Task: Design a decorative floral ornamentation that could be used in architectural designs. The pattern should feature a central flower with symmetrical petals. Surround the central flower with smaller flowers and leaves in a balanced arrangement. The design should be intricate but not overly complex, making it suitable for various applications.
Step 538:
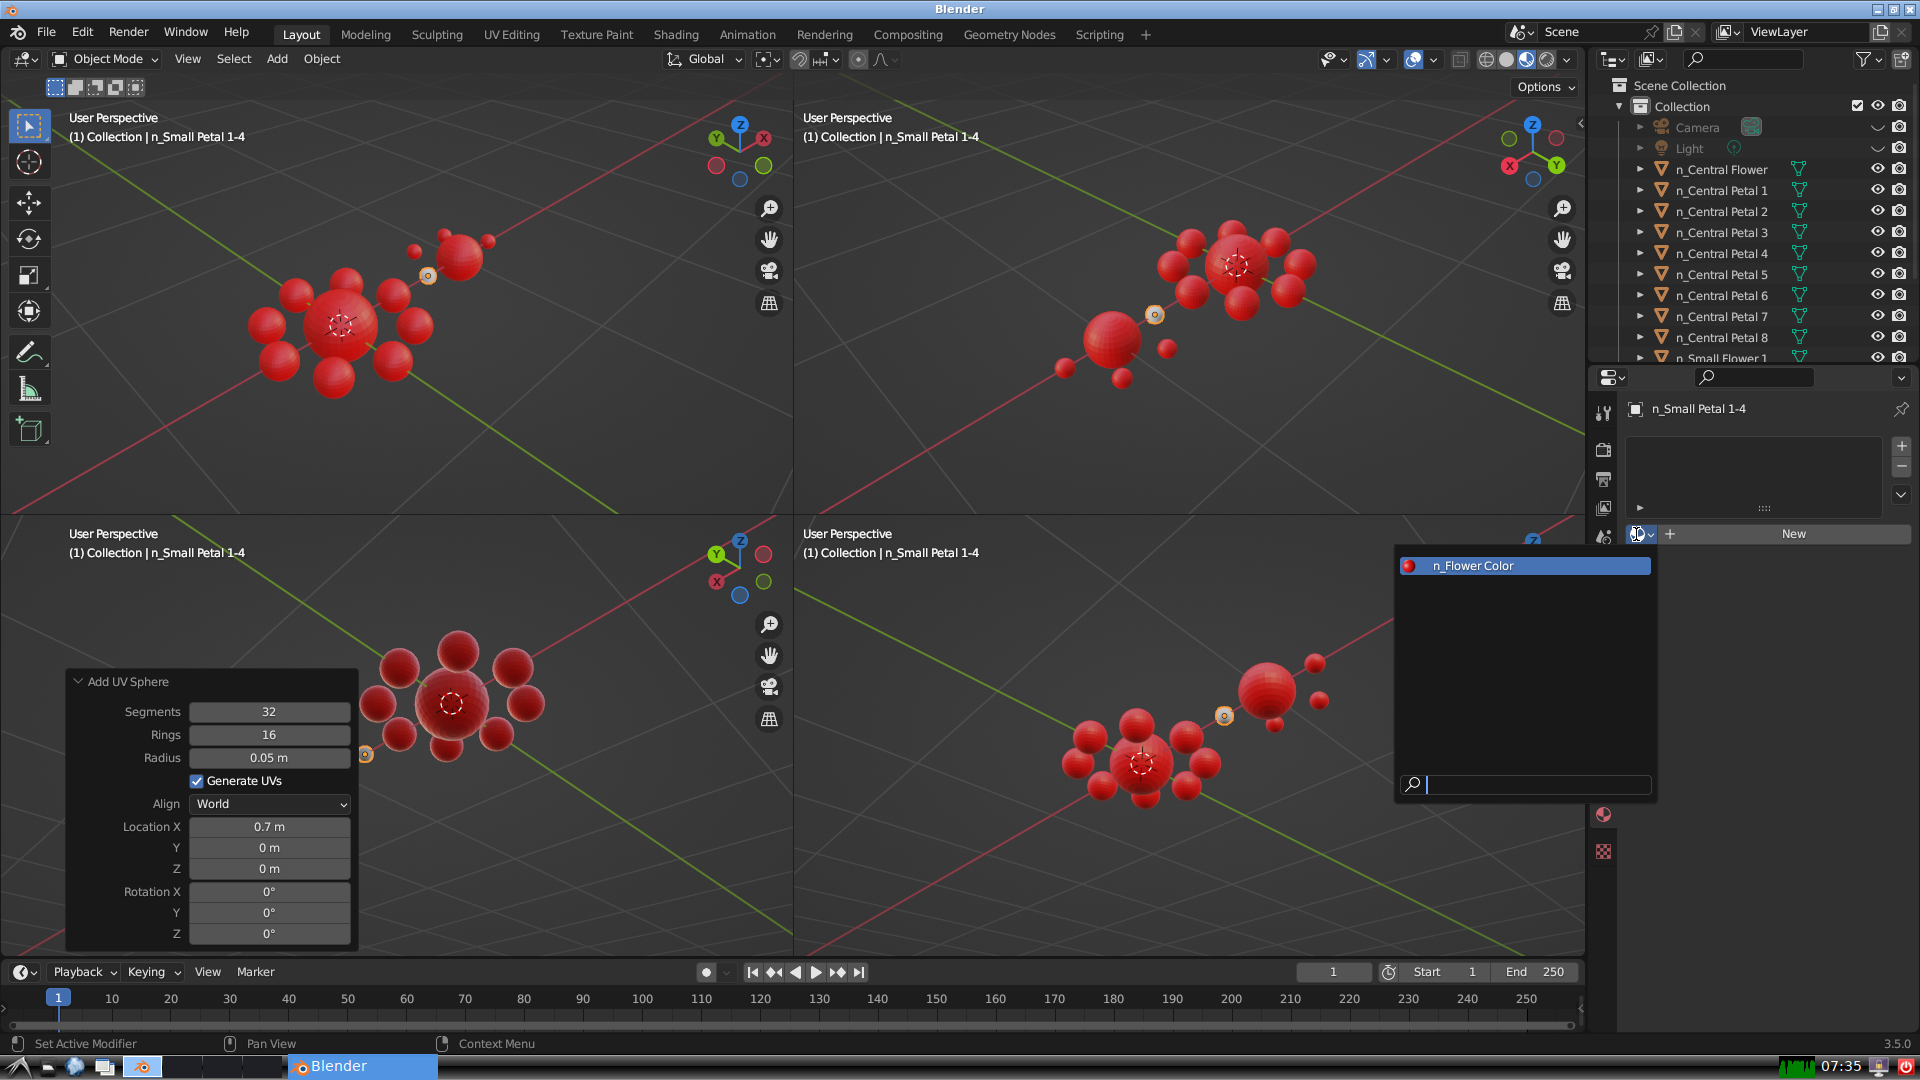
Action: input_text: n_Flower Color